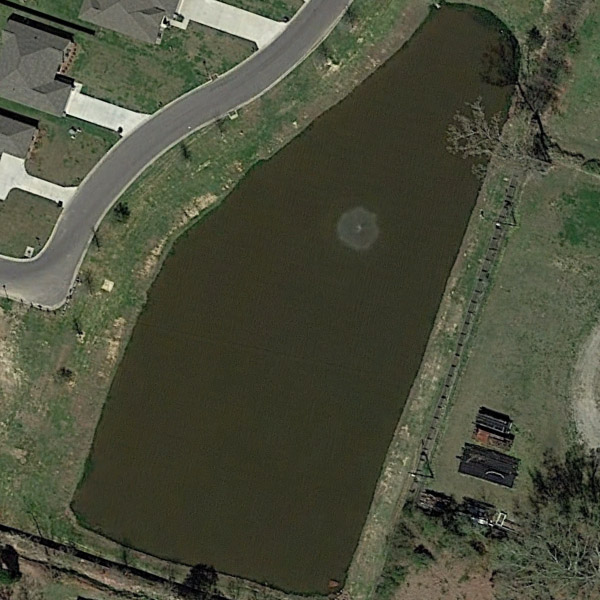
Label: Pond